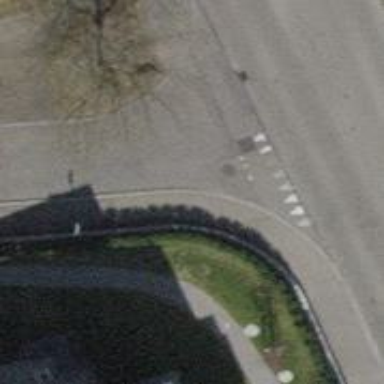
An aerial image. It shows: Unmarked road crossing.